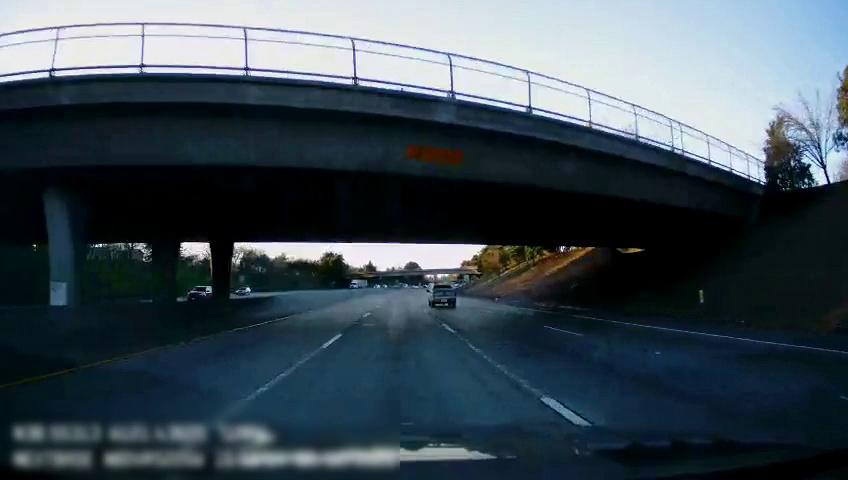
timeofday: Day
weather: Sunny
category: Drivable Space
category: Vehicles | Truck
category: Vehicles | SUV
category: Vehicles | SUV
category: Vehicles | Truck
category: Lanes | Alternate Lane
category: Lanes | Current Lane
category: Lanes | Current Lane
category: Lanes | Alternate Lane
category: Lanes | Alternate Lane